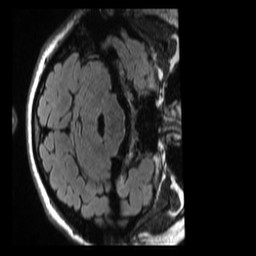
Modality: T1w
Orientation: axial
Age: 20
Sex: female